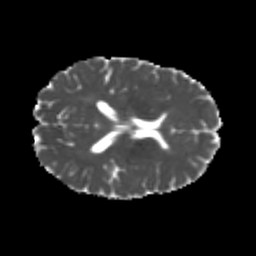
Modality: MD
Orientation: axial
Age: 25
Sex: female
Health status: healthy
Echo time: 0.074 s